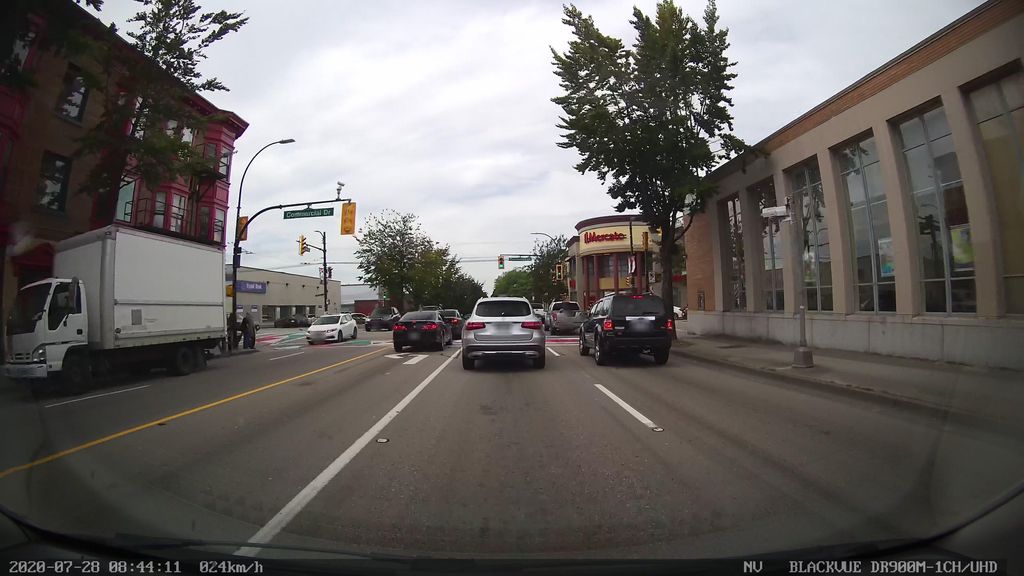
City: vancouver